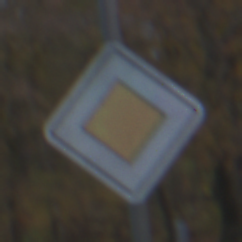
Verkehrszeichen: Vorfahrtsstrasse
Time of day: SunriseSunset
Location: Outdoor (Nature)
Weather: PartlyCloudy
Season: Autumn
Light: Natural